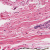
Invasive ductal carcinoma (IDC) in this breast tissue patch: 0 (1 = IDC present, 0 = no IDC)